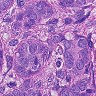
Metastatic tissue present: yes